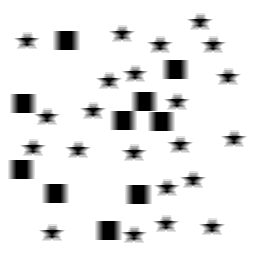
Squares: 10
Triangles: 0
Stars: 22
Total shapes: 32